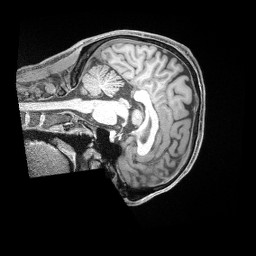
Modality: T1w
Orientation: sagittal
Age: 37
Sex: male
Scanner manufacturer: siemens
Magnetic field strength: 3 T
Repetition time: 2 s
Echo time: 0.00211 s